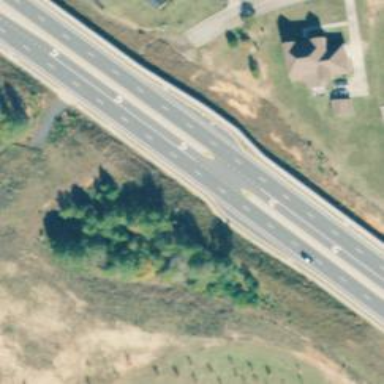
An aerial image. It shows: Primary link road with asphalt surface.